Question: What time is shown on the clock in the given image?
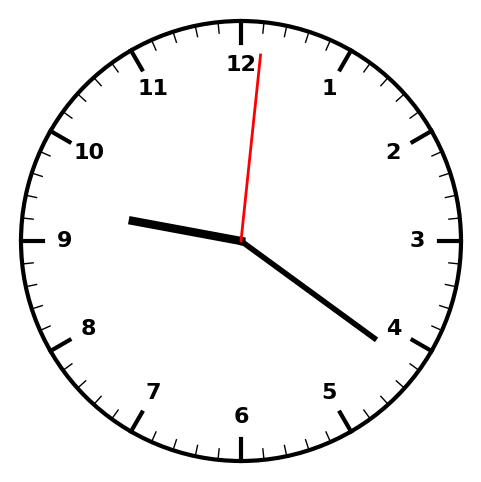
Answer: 09:21:01